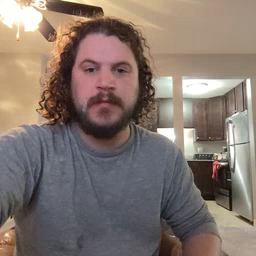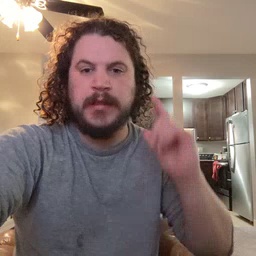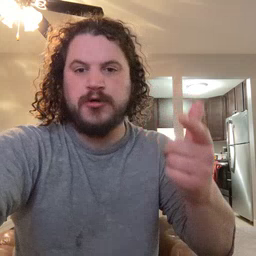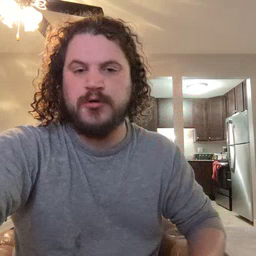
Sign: later